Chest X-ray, AP view. Patient: 65 years old, sex F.
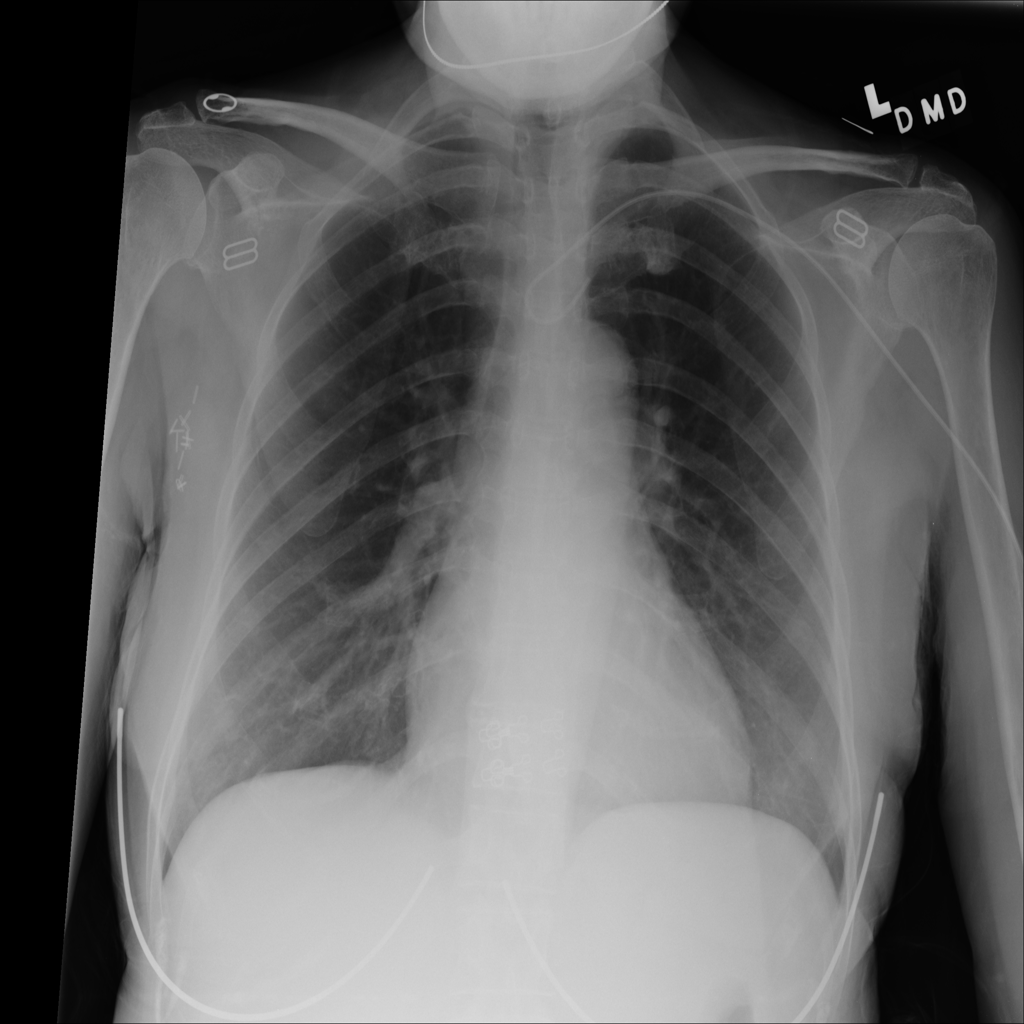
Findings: No Finding